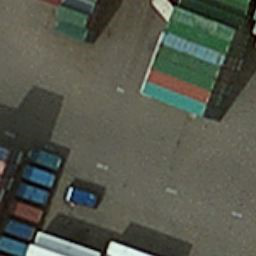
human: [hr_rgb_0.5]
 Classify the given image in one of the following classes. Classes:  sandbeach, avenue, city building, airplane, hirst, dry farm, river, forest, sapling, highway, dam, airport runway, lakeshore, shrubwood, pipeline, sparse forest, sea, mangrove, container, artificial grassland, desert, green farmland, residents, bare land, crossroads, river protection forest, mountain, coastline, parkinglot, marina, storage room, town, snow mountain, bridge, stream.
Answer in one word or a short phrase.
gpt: container